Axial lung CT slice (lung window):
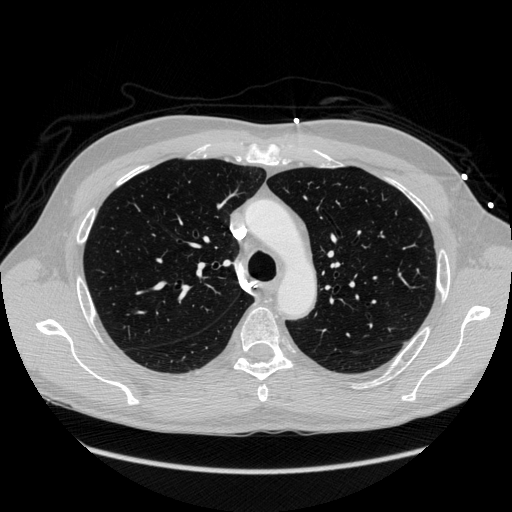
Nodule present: no